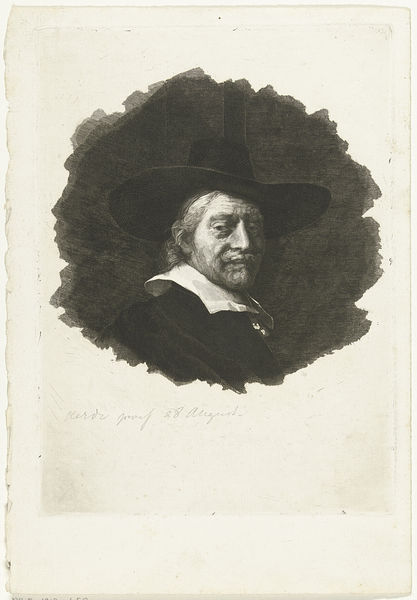
Titel: Portret van een stalmeester
Künstler: Henricus Wilhelmus Couwenberg
Standort: Amsterdam
Institution: Rijksmuseum
Schlagwörter: gemälde, mann, weiß, ausschnitt, hut, mund, nase, schwarz, skizze, stirn, augen, gesicht, kragen, portrait, porträt, haare, schrift, selbstporträt, krempe, seite, selbstbildnis, tracht, schwarzwald